Question: I am trying to call a macro from an Excel file using 'C# 4.5'. My Excel version is 2010.
When I try to call the macro, I get the following error:
'''
Cannot run the macro 'MacroName'. The macro may not be available in this workbook or all macros may be disabled.
'''
I have googled a lot for this, but nothing really seems to work.
I have opened up macro security, as the following screen shot shows:

The code I am using is as follows:
'''
Excel.Application book = null;
Excel.Workbooks workbooks = null;
Excel.Workbook macroWorkbook = null;
Excel.Workbook destinationWorkbook = null;
try
{
book = new Excel.Application();
workbooks = book.Workbooks;
macroWorkbook = workbooks.Open(@"D:\Work\Macros.xls");
destinationWorkbook = workbooks.Open(@"D:\Work\Destination.xlsx");
book.Run("MacroName");
macroWorkbook.Close(false);
destinationWorkbook.Close(true);
}
catch (Exception ex)
{
throw ex; // the finally will be executed before this is thrown
}
finally
{
book.Quit();
System.Runtime.InteropServices.Marshal.ReleaseComObject(macroWorkbook);
System.Runtime.InteropServices.Marshal.ReleaseComObject(destinationWorkbook);
System.Runtime.InteropServices.Marshal.ReleaseComObject(workbooks);
System.Runtime.InteropServices.Marshal.ReleaseComObject(book);
macroWorkbook = null;
destinationWorkbook = null;
workbooks = null;
book = null;
}
'''
The actual macro is stored in 'Macros.xls' and will run on the 'Destination.xslx'. When I run this macro in 'Excel' itself, there is no problem.
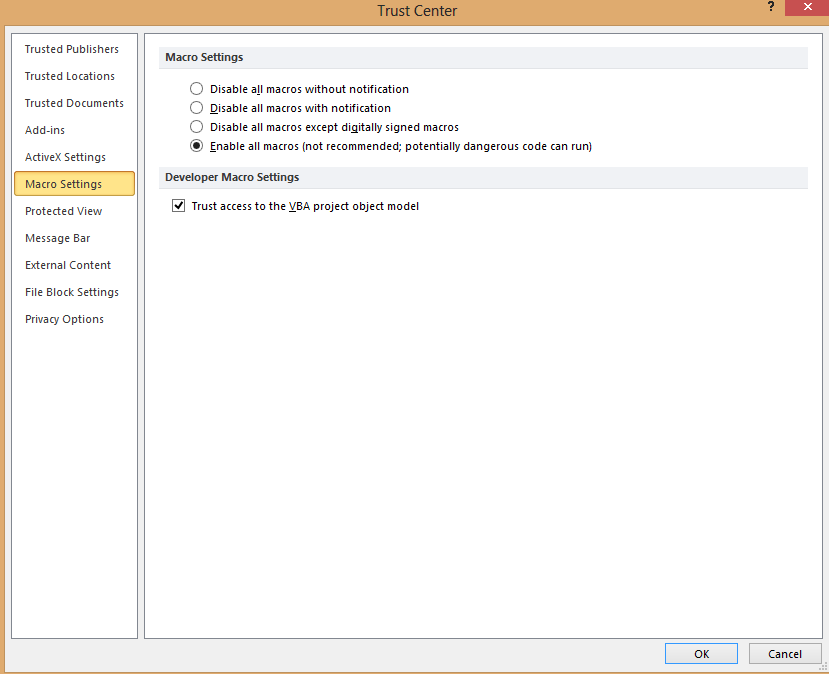
Answer: '''
book.Run ("'Macros.xls'!MacroName");
'''